Question: In interface builder I added a menu item to the main menu. I can click on the menu and access its contents, however the title of the menu item doesn't show when running the program.
The image shows the application and its menu on top and on the bottom is the application as it appears in IB. Notice that where the menu in IB has the "Calculate" menu option, the running application has in its menu a space instead.

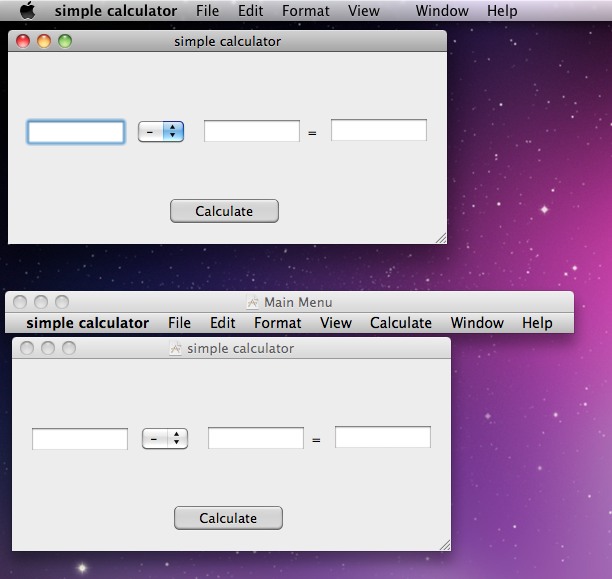
Answer: In the menu bar, there is an NSMenuItem which contains an NSMenu. Both have a "Title" property. In Interface Builder, what you see in the menu bar is the title of the NSMenuItem. In the application, what you see is the title of the NSMenu. If the NSMenu's title is not set, then you'll just see an empty string, which is what you've shown in your screenshot.
Click on the Menu item in Interface Builder so that the attached menu shows up. You can then set the title.

Note that in Interface Builder, if you drag a 'Menu Item' to the menu bar, you get an NSMenuItem . I suspect that's what you've done. You can drag a 'Menu' on top of the NSMenuItem to add a menu to it, and then you can set the menu's title correctly. If instead of dragging a 'Menu Item', however, you drag a 'Submenu Item', then the attached NSMenu is already present, and it automatically updates the title when you change the text in the menu bar.